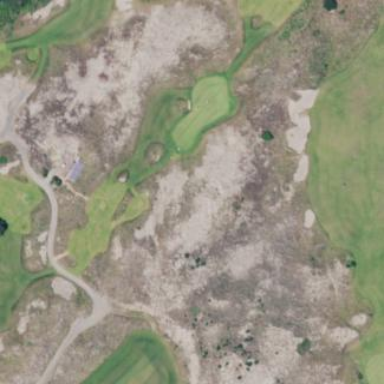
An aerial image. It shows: Sandy area is golf bunker.